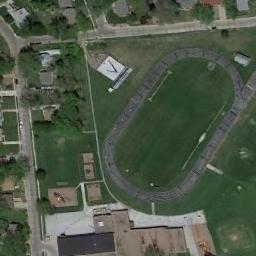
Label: ground_track_field